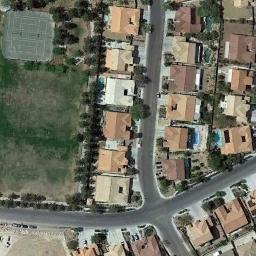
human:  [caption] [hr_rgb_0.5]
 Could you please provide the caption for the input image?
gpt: The tennis court is on the grass next to some buildings and trees .

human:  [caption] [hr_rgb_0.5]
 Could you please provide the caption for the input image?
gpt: There are many different shapes and sizes of buildings next to the tennis courts .

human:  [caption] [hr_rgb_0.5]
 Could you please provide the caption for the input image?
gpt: Several tennis courts of different sizes are nested in the picture .

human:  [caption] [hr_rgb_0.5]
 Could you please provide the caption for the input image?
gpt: The lawn surrounded by trees has a tennis court near the residential area .

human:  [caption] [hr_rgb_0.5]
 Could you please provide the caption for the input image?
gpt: There are many buildings near the tennis court .